Field crop: maize
Growth stage: 1
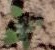
Species: chenopodium